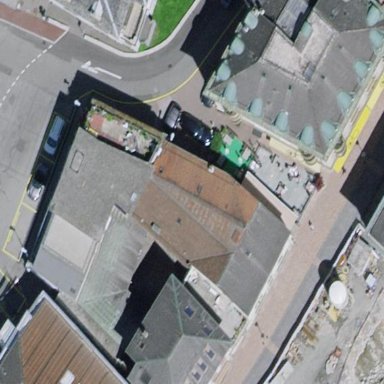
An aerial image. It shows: Apartment building with hipped roof.